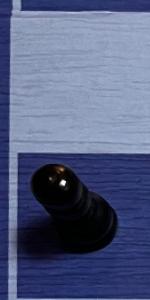
Label: Pawn_Black